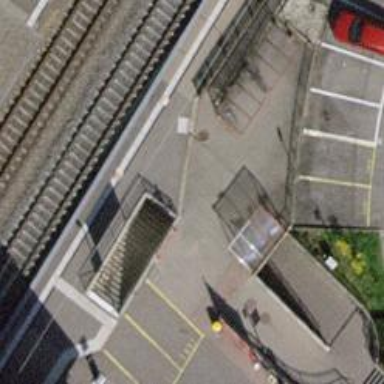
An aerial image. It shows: Footway passing through tunnel.